Field crop: maize
Growth stage: 2
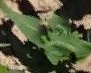
Species: maize